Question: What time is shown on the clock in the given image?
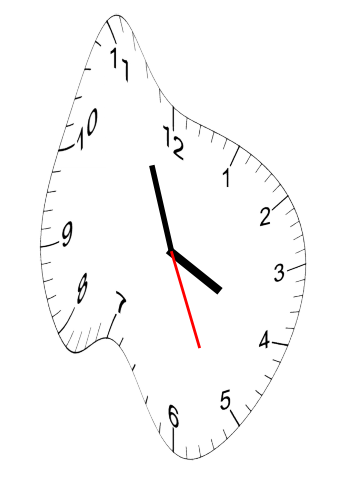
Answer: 03:56:26